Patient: sex M, age 36
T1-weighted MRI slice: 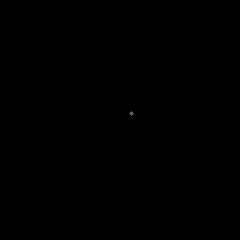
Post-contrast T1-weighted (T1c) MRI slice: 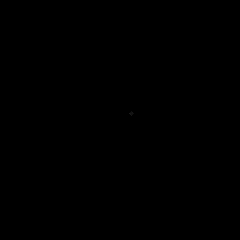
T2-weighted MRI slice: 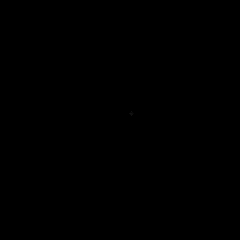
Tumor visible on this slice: no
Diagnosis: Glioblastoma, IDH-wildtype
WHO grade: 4